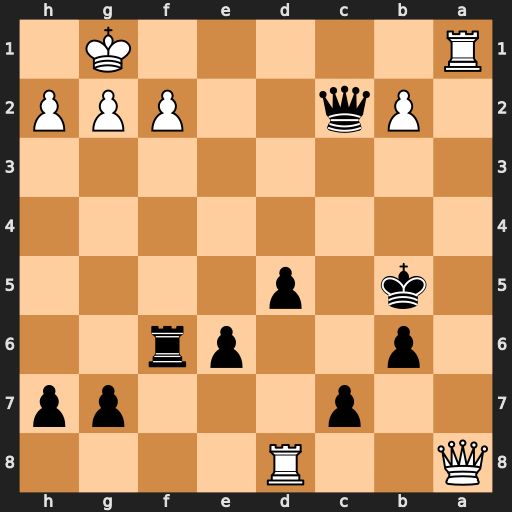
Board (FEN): Q2R4/2p3pp/1p2pr2/1k1p4/8/8/1Pq2PPP/R5K1
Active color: b
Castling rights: -
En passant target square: -
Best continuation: Qxf2+ Kh1 Qf1+ Rxf1 Rxf1#